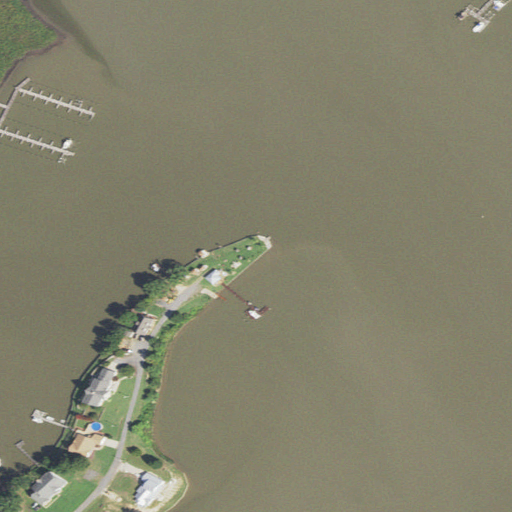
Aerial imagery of cape in Virginia named Negro Point containing open water, low intensity development, herbaceous wetlands, medium intensity development, woody wetlands, open development, and barren land